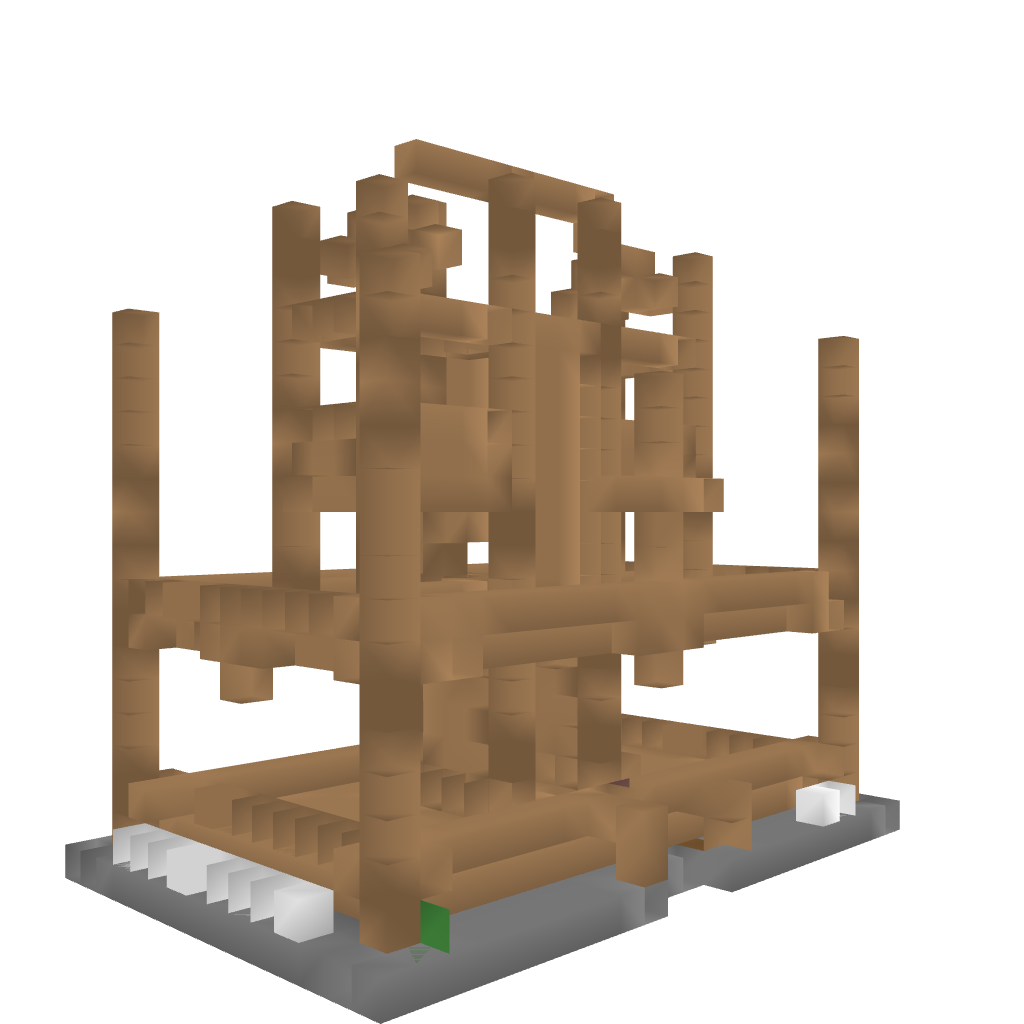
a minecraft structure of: Spiral Stair Wooden House bad low quality